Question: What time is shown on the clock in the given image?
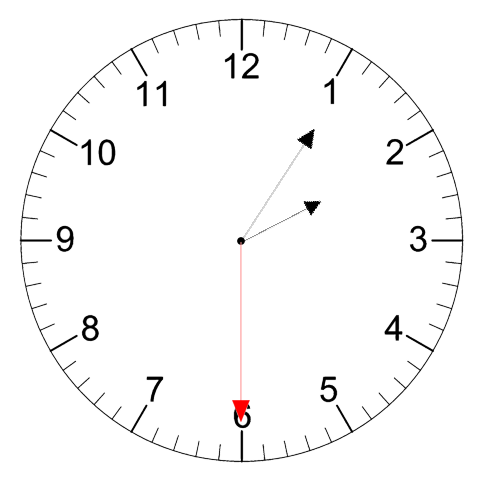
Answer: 02:05:30